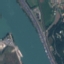
Land use / land cover class: River